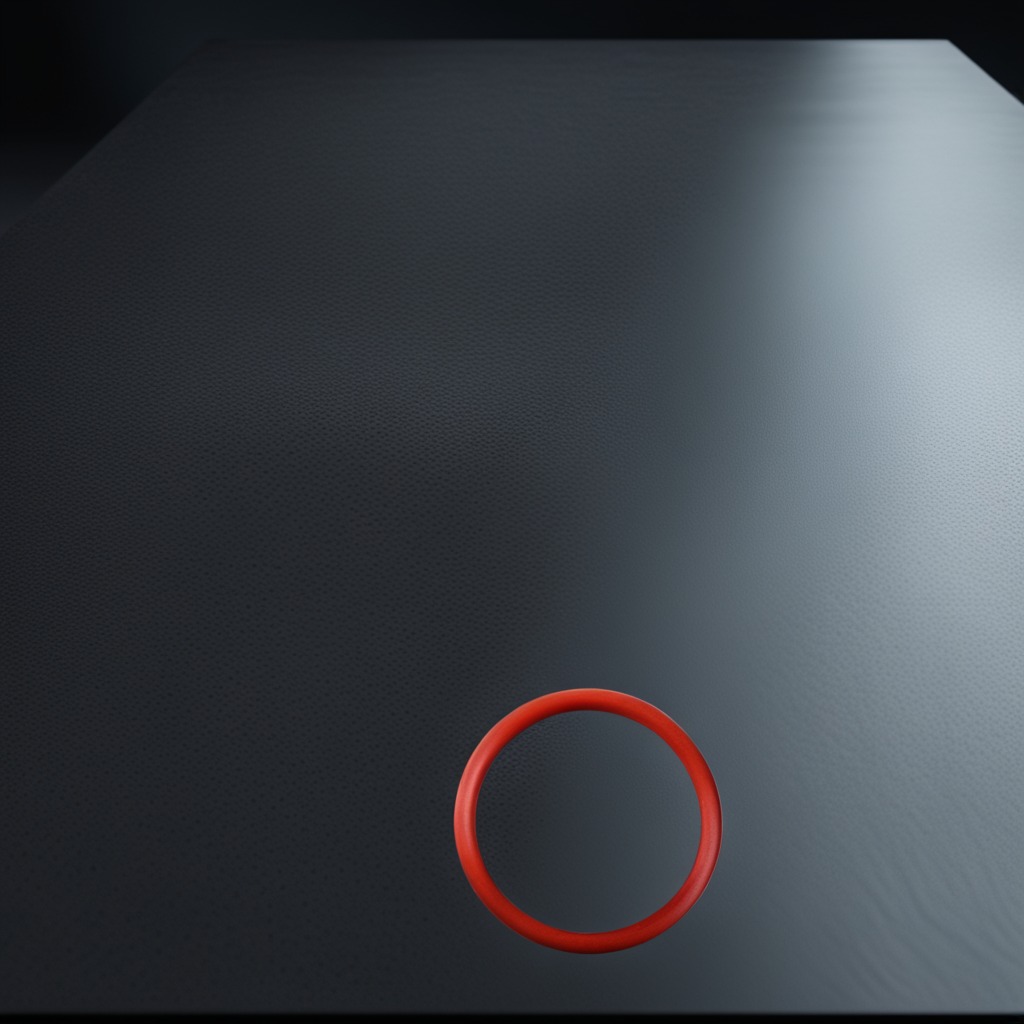
A rubber O-ring is lying on a clean granite table inside a workshop at night dim ambient light soft shadows worn but